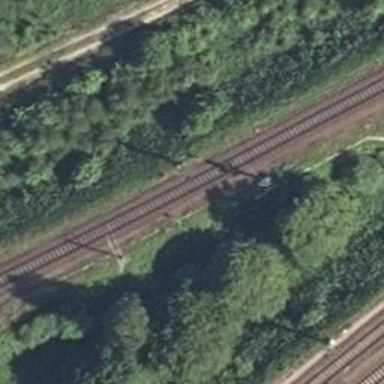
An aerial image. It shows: Railway signal.